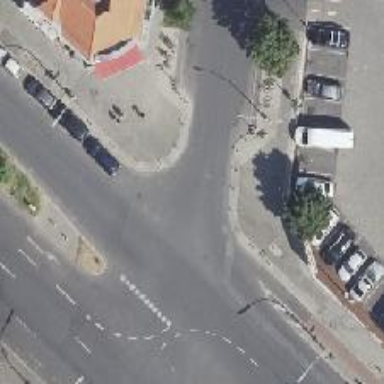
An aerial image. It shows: Asphalt cycleway that serves as link.